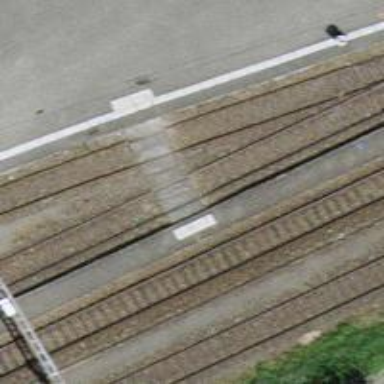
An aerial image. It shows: Uncontrolled railway crossing.